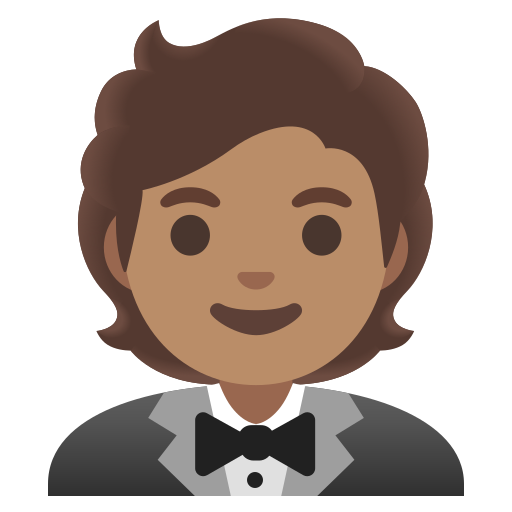
Emoji: 🤵🏽